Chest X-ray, PA view. Patient: 77 years old, sex M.
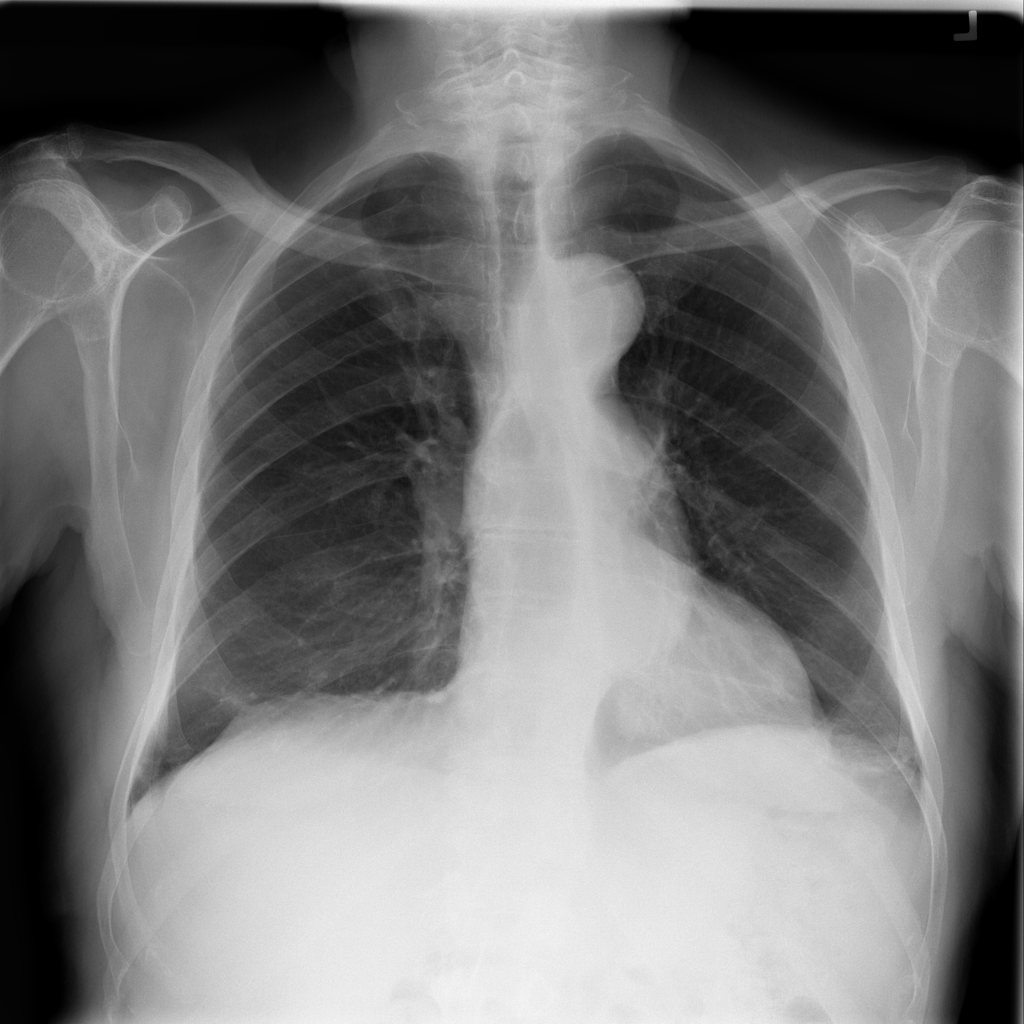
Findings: Atelectasis